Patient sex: M
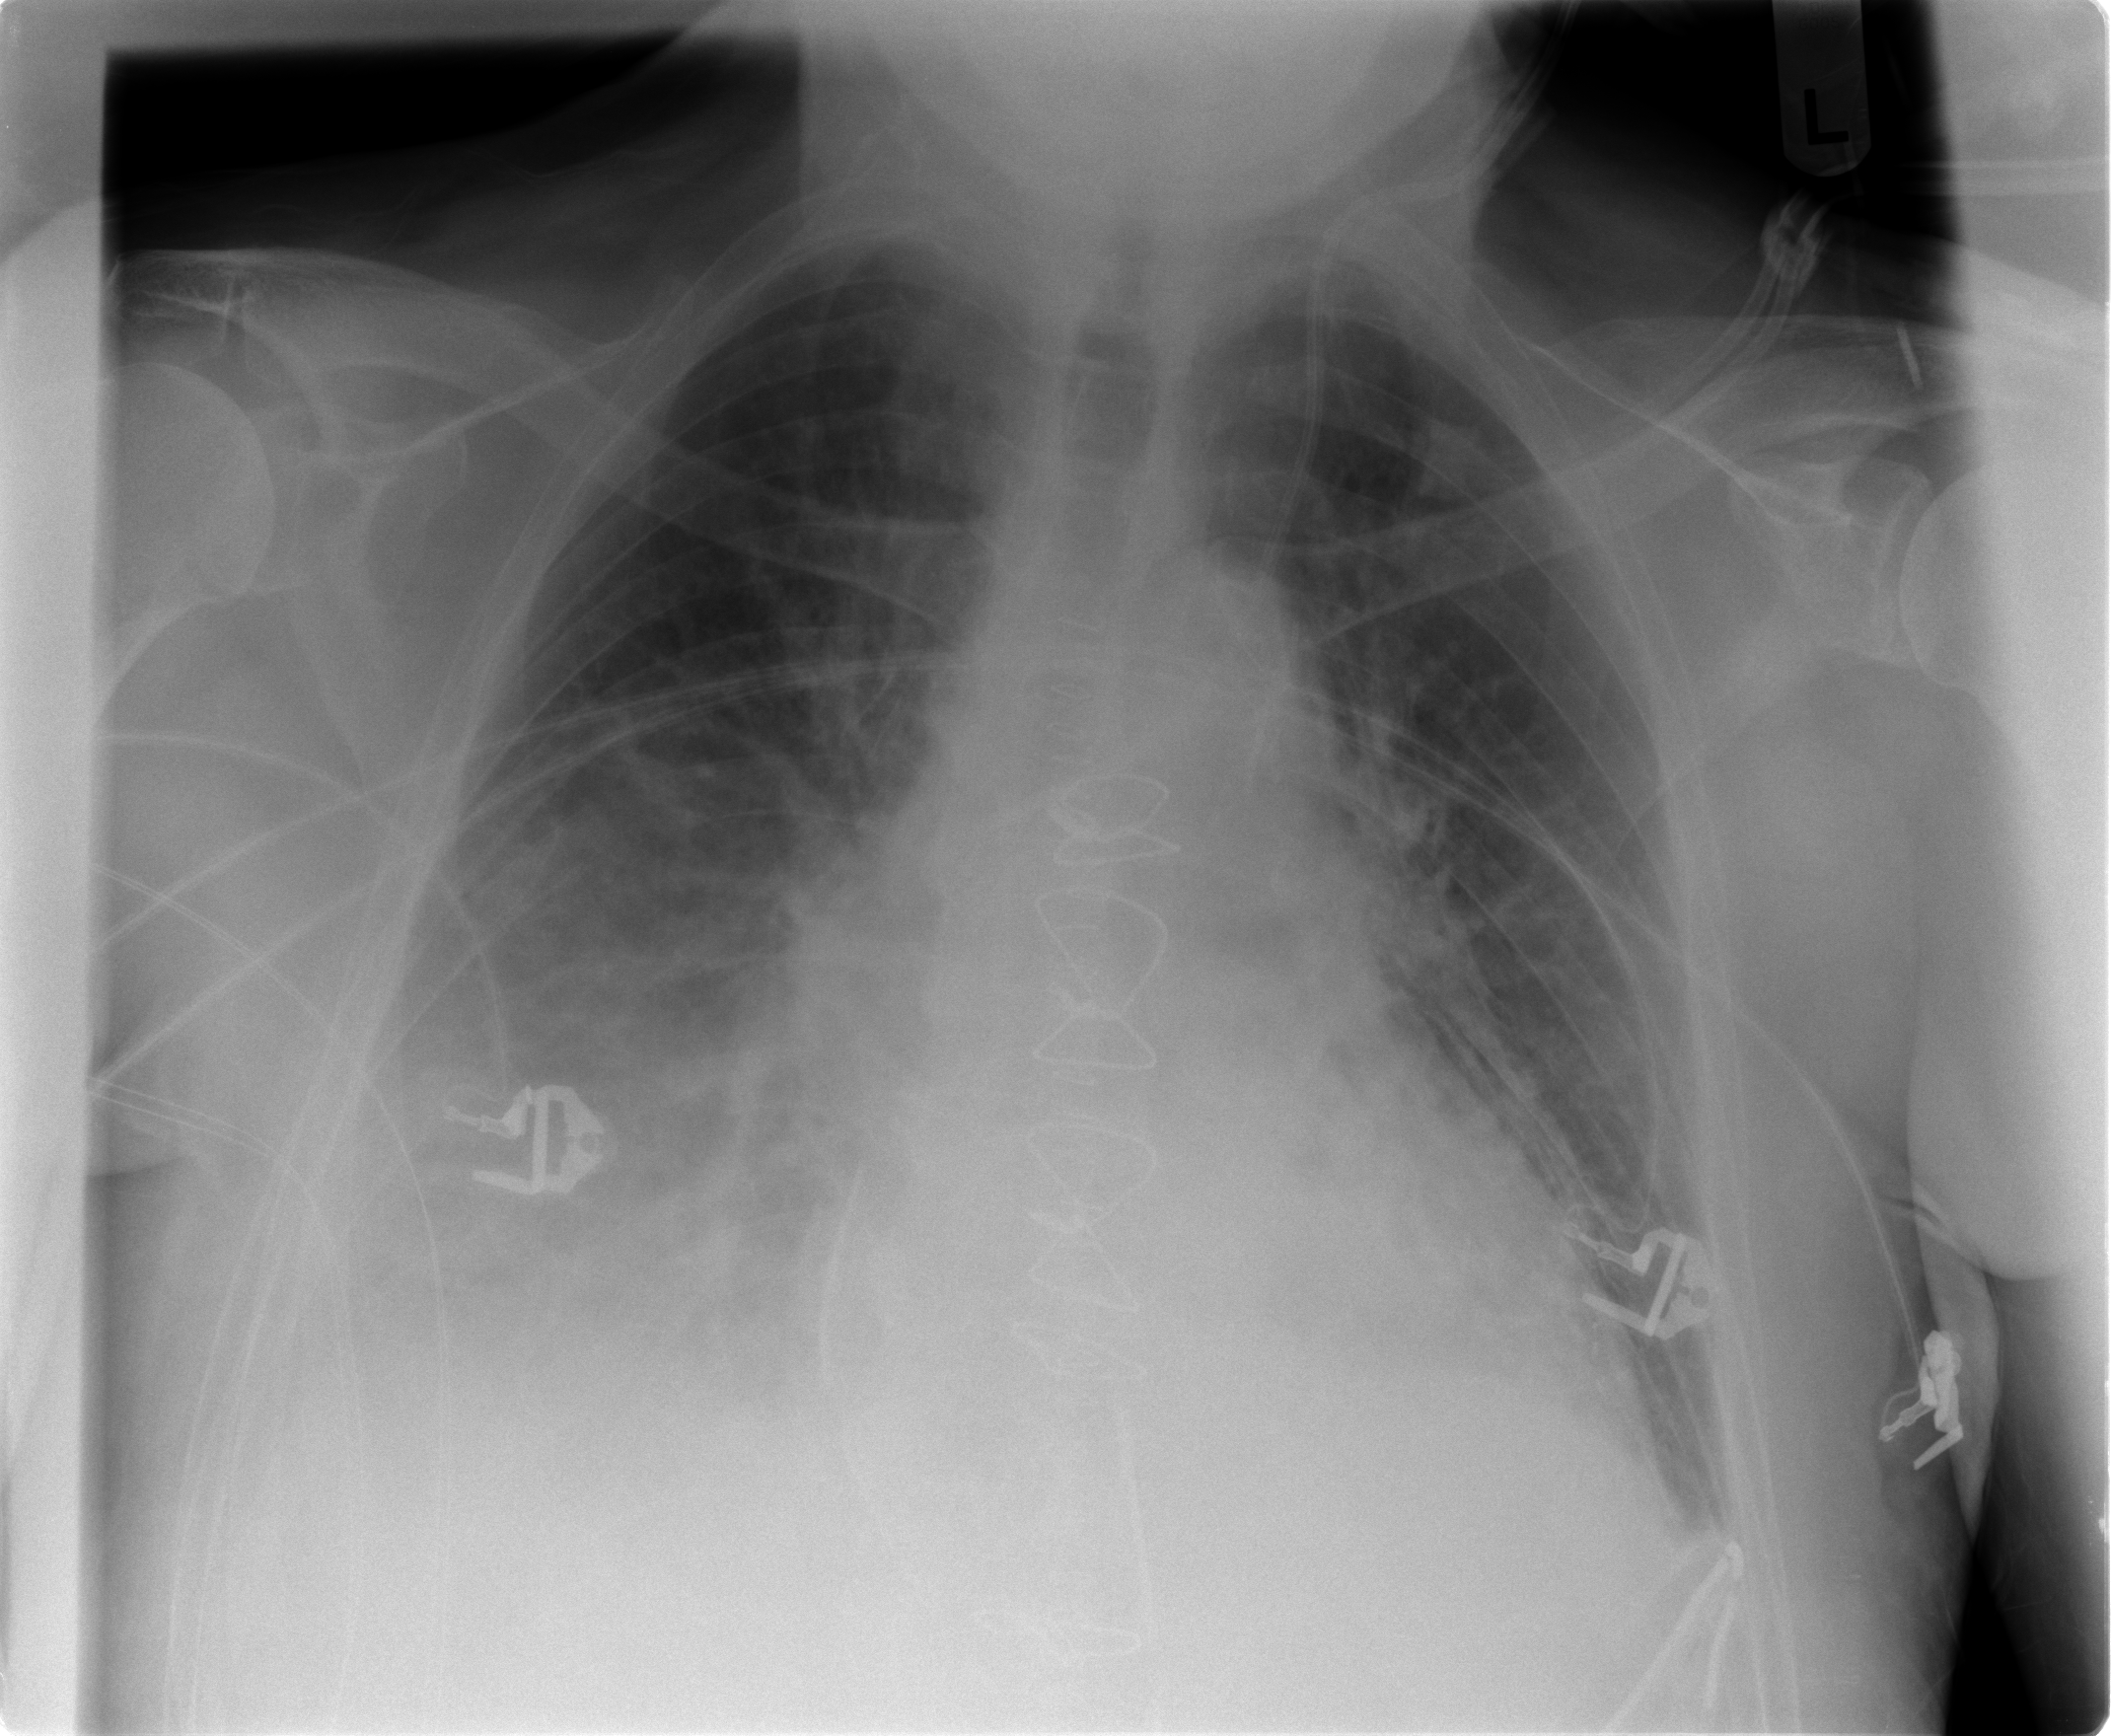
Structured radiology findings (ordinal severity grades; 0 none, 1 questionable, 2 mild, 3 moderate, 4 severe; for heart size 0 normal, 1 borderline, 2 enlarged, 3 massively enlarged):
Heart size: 0
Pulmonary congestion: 2
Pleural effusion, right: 3
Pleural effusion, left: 1
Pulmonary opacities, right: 0
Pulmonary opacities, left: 0
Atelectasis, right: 2
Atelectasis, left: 2